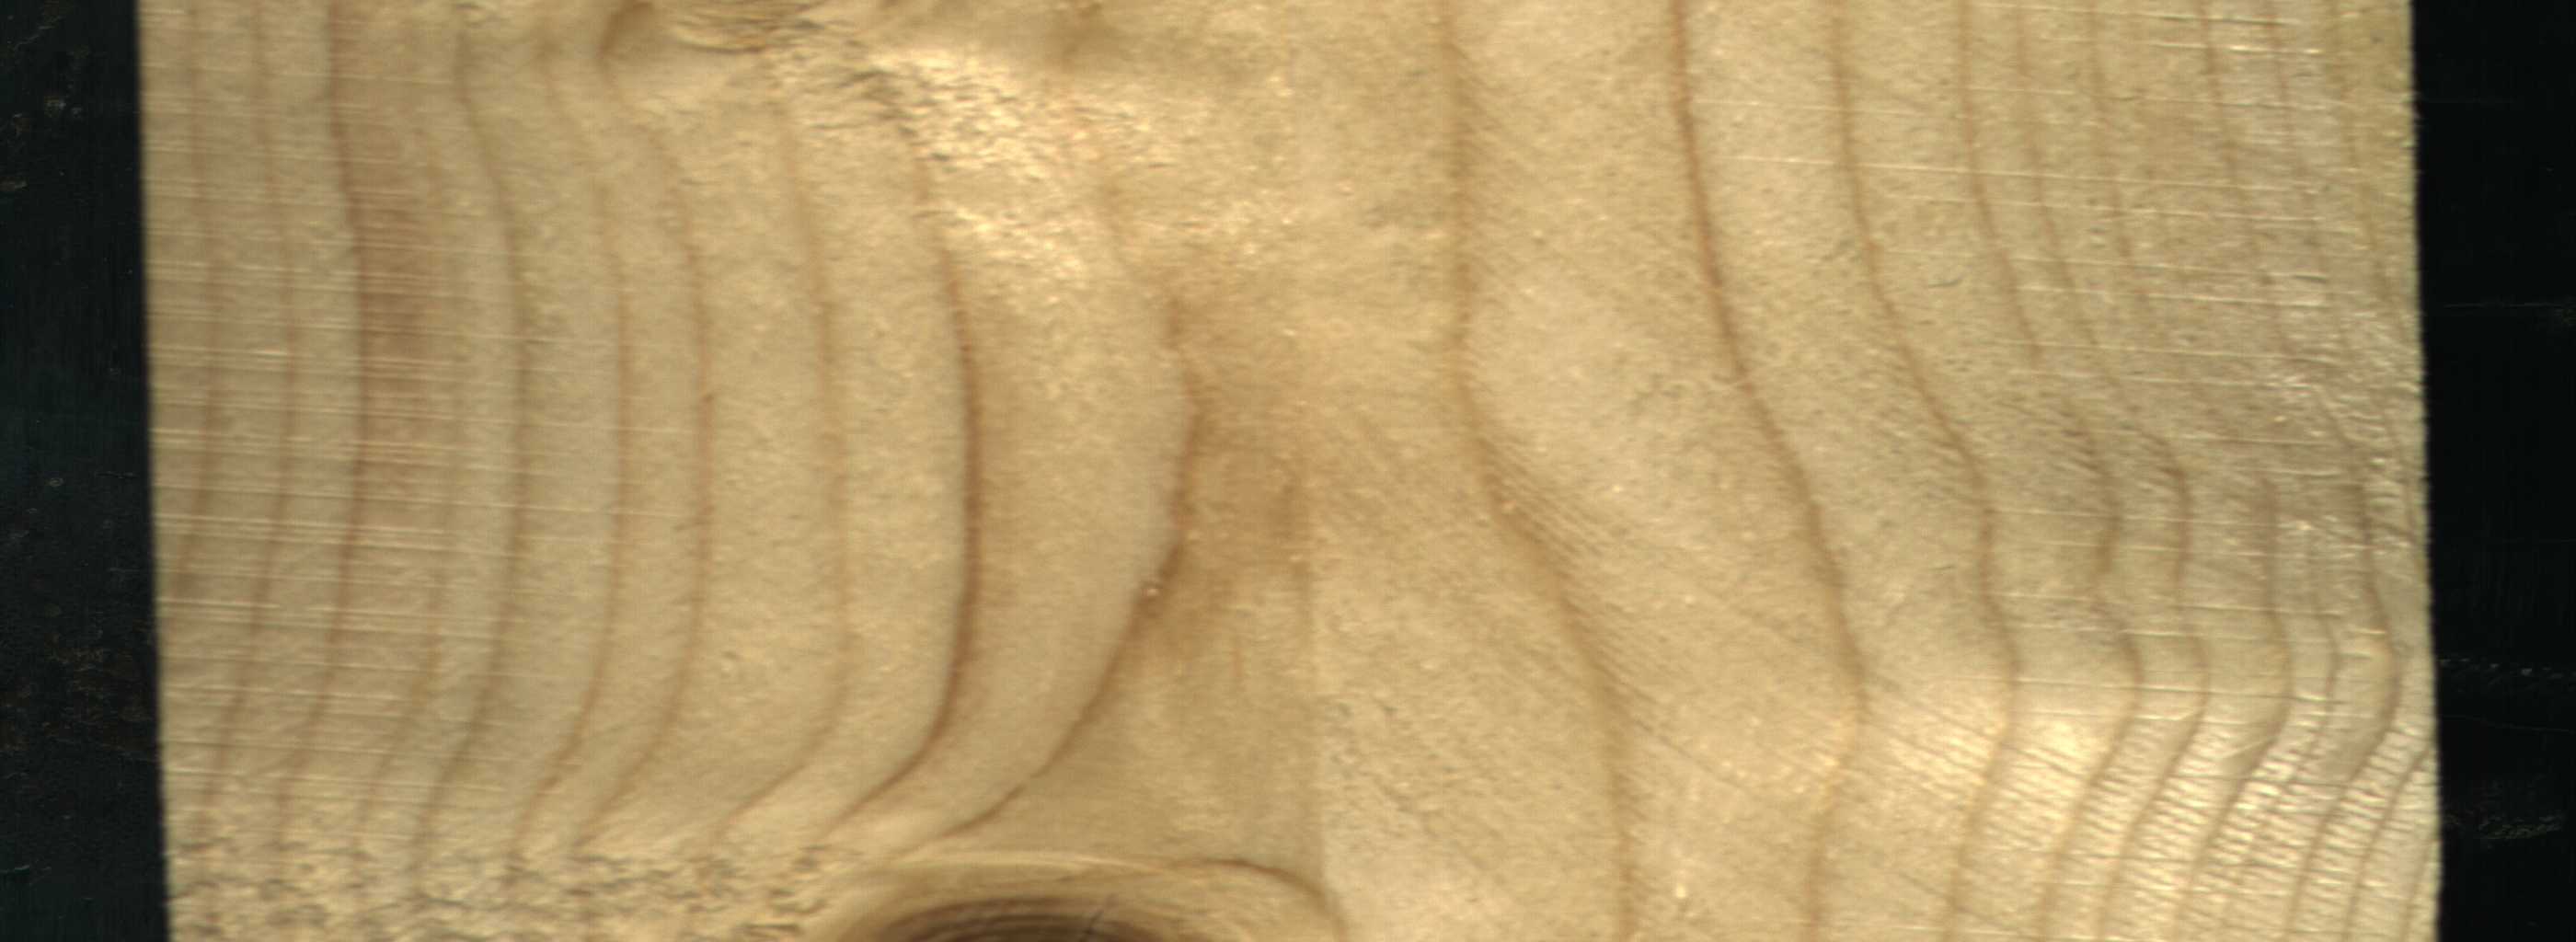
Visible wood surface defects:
knot_with_crack